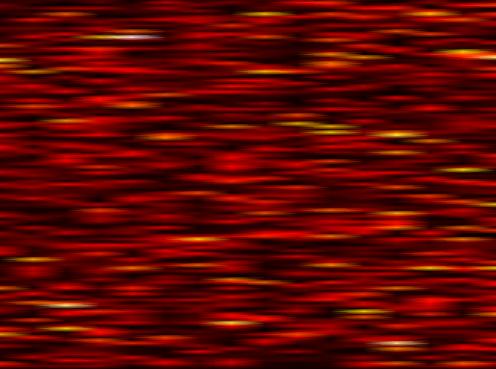
Label: UFMC